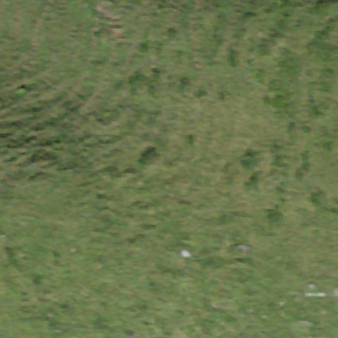
Label: other